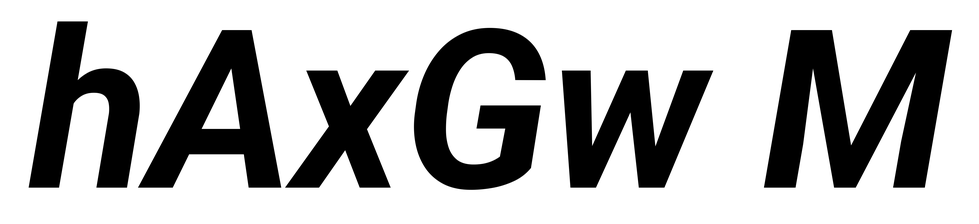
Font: Roboto-Italic_Bold_Italic